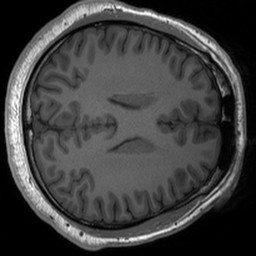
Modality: T1w
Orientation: axial
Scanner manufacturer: siemens
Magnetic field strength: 3 T
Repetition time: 1.54 s
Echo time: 0.00234 s